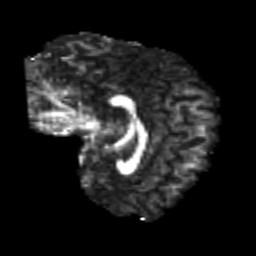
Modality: FA
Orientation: sagittal
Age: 21
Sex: male
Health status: healthy
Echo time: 0.074 s